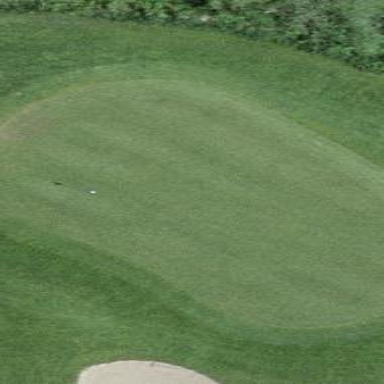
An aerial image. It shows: Grassy pitch designated for golf. It features vibrant green golf course.